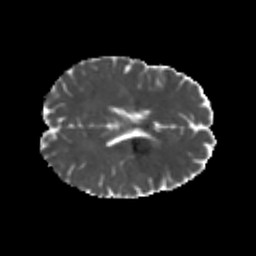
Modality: MD
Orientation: axial
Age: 22
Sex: female
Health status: healthy
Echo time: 0.074 s